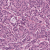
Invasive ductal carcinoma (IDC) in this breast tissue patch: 1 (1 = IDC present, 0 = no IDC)